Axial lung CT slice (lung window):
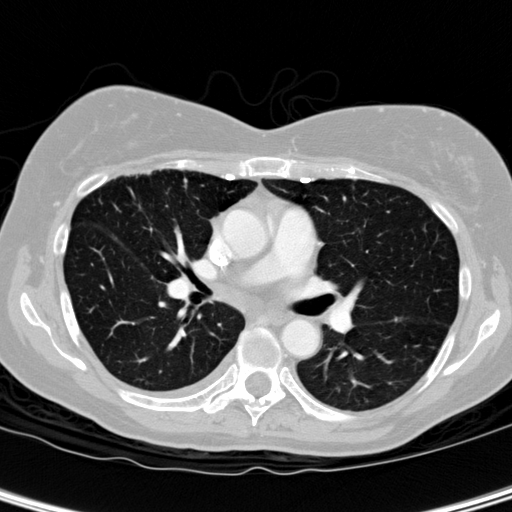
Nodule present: no